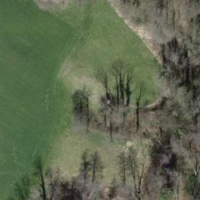
EUNIS habitat code: 41
Species observed at this site:
Prunus padus